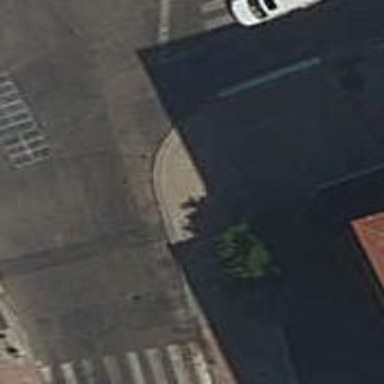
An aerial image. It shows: Sidewalk along the footway.